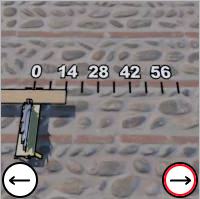
Task: length
Answer: 14
First scale value: 14.0